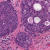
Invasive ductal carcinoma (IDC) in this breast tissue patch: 0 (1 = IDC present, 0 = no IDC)